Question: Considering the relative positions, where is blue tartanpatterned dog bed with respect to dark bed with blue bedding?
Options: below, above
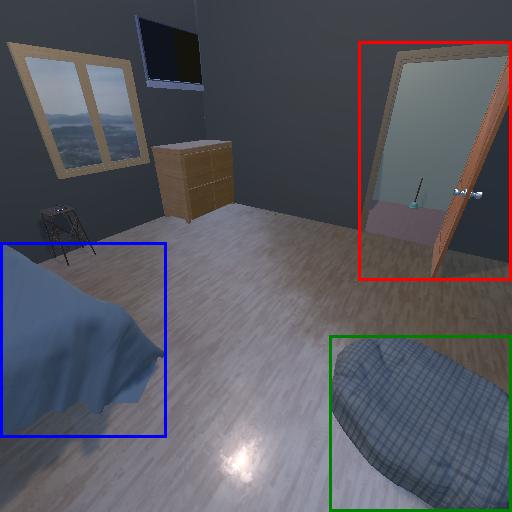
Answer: below